Question: maybe anyone have an idea this is happening it ?

'''
p
{
display: block;
margin: 1em 0px;
}
p.description
{
color: #969797;
font-family: Calibri, sans-serif;
font-size: 15px;
font-style: normal;
font-weight: lighter;
letter-spacing: -0.05em;
line-height: 1em;
text-decoration: none;
text-shadow: none;
text-transform: none;
word-spacing: 0em;
}
'''
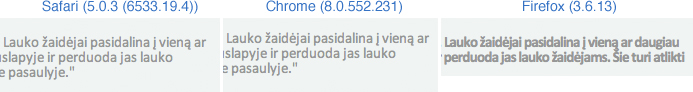
Answer: You mean why FF displays things bold?
I'd have to see your code i suppose...
Special characters, though, are usually a bit tricky. If your character encoding type is not set right, or the visitor has the right font not installed, the browser may just pick another font that looks like it.
The difference between the browsers is caused by Webkit (at least so I think).